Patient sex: F
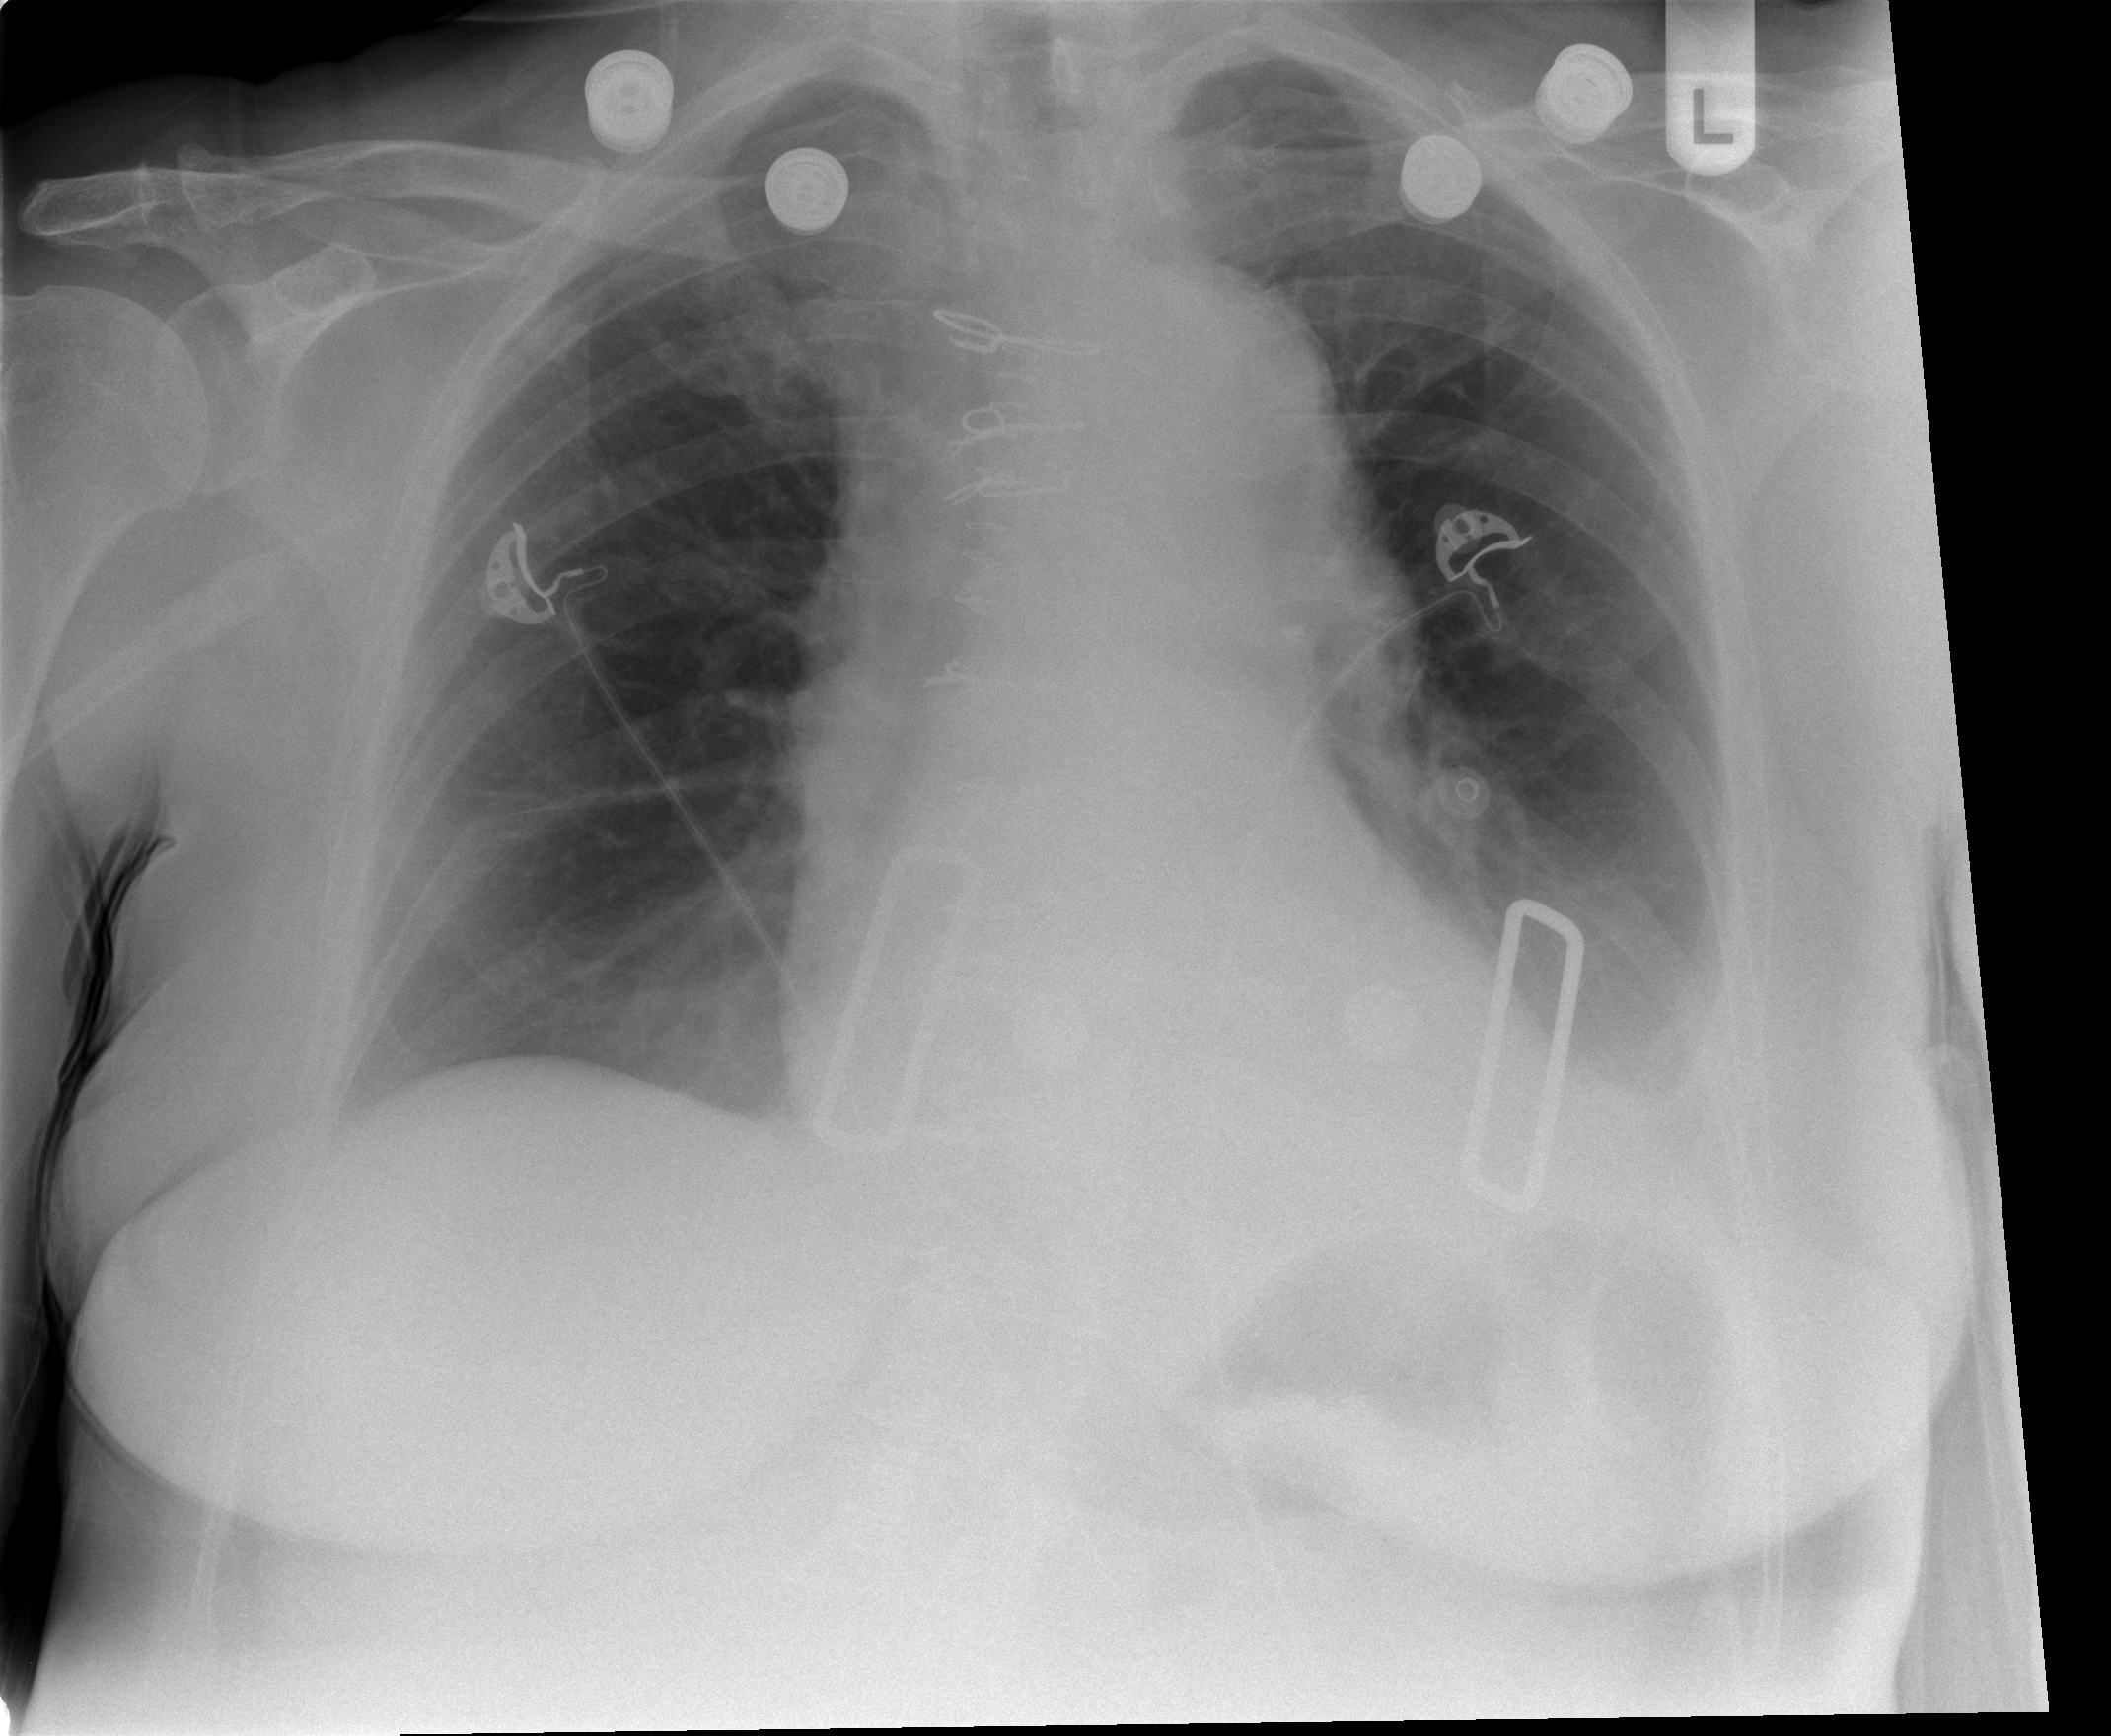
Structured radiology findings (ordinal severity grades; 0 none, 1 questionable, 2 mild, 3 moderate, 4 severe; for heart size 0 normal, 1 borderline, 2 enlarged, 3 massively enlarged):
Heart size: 0
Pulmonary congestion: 0
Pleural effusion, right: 0
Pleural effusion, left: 2
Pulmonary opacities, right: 0
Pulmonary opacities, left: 0
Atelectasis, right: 2
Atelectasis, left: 2